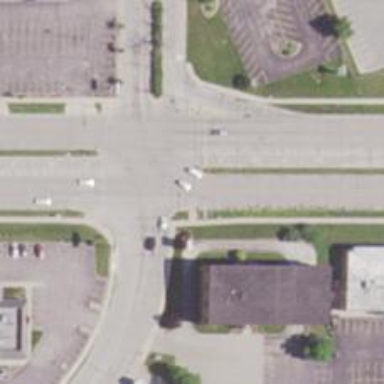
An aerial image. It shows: Marked road crossing with lines.